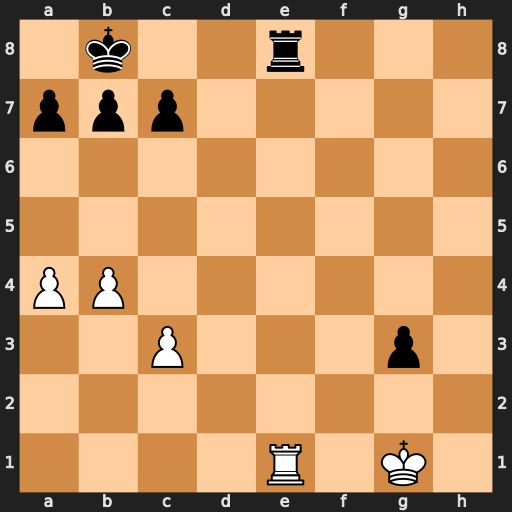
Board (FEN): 1k2r3/ppp5/8/8/PP6/2P3p1/8/4R1K1
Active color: w
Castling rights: -
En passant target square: -
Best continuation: Rxe8#